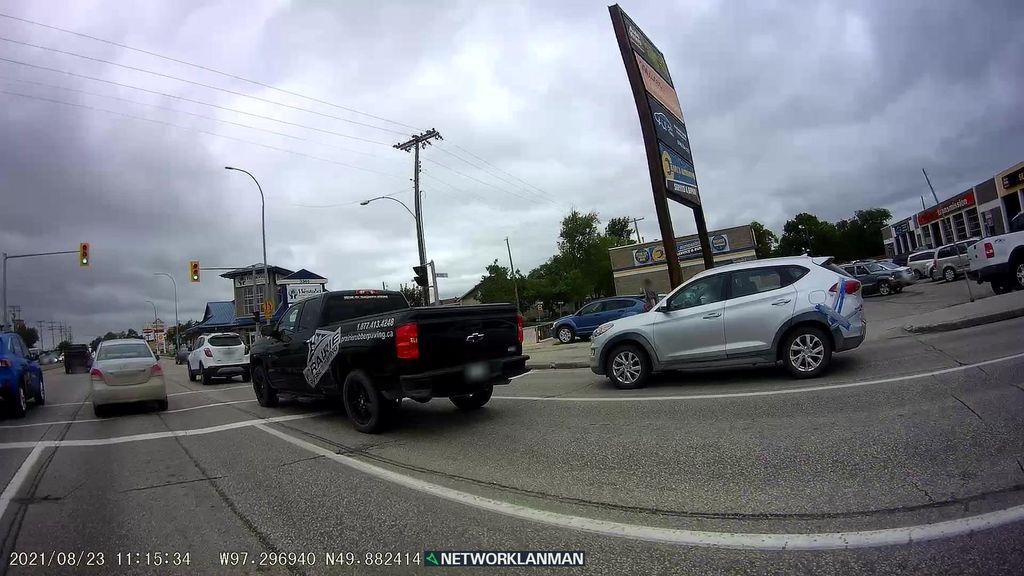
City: winnipeg